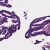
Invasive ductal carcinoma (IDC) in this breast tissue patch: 0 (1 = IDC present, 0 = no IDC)